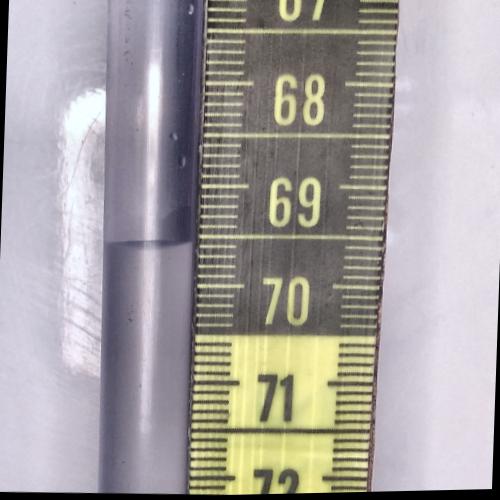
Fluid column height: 69.6 cm